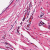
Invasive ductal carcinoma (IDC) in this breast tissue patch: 0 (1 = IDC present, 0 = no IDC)